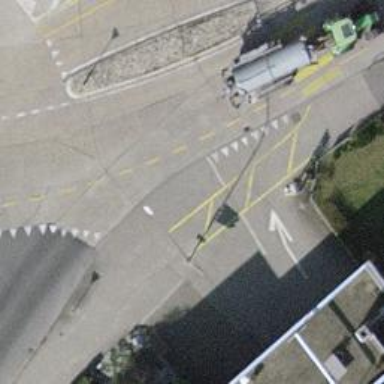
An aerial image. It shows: Unmarked crossing on asphalt footway.